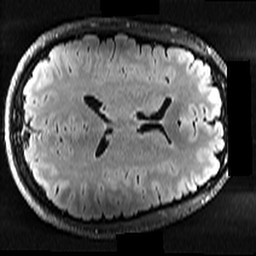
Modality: T2w
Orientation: axial
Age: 25
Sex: male
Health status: healthy
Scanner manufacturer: ge
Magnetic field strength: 3 T
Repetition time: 12 s
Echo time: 0.09548 s